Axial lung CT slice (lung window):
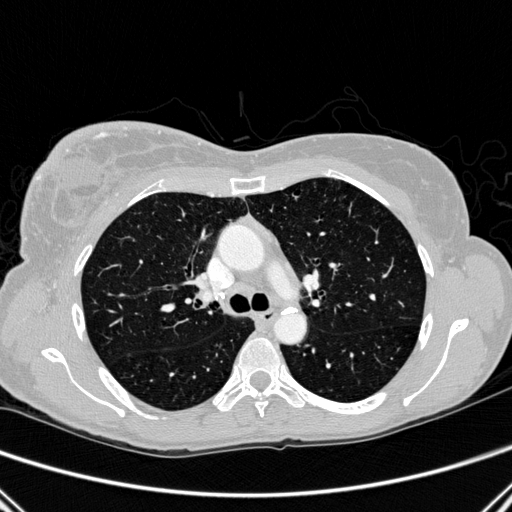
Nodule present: no